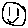
Label: smiley face